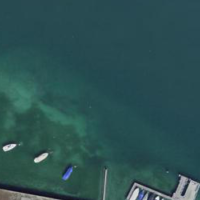
EUNIS habitat code: 14
Species observed at this site:
Chroicocephalus ridibundus
Phalacrocorax carbo
Corvus corone
Larus michahellis
Cygnus olor
Podiceps cristatus
Fulica atra
Anas platyrhynchos
Sterna hirundo
Passer domesticus
Columba livia